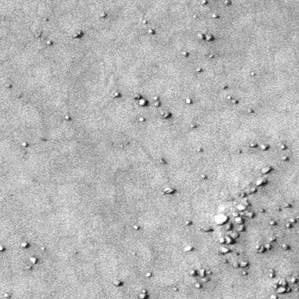
Label: frost